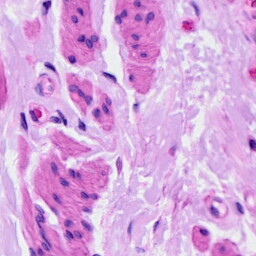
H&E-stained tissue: Ovarian